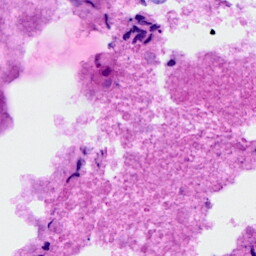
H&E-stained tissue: Breast